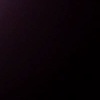
Label: space